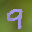
Label: 9